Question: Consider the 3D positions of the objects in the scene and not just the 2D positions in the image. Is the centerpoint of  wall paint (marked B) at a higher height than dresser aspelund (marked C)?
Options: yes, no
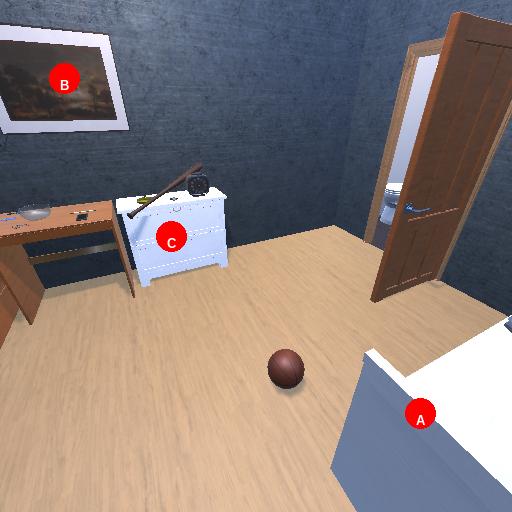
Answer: yes